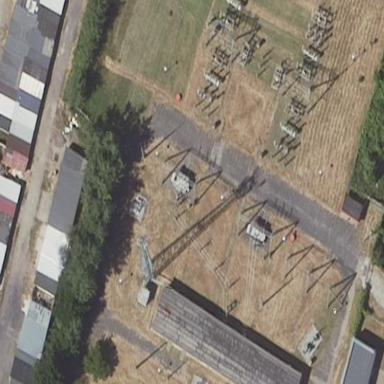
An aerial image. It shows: Industrial area with distribution level power substation. The substation is enclosed by fence.